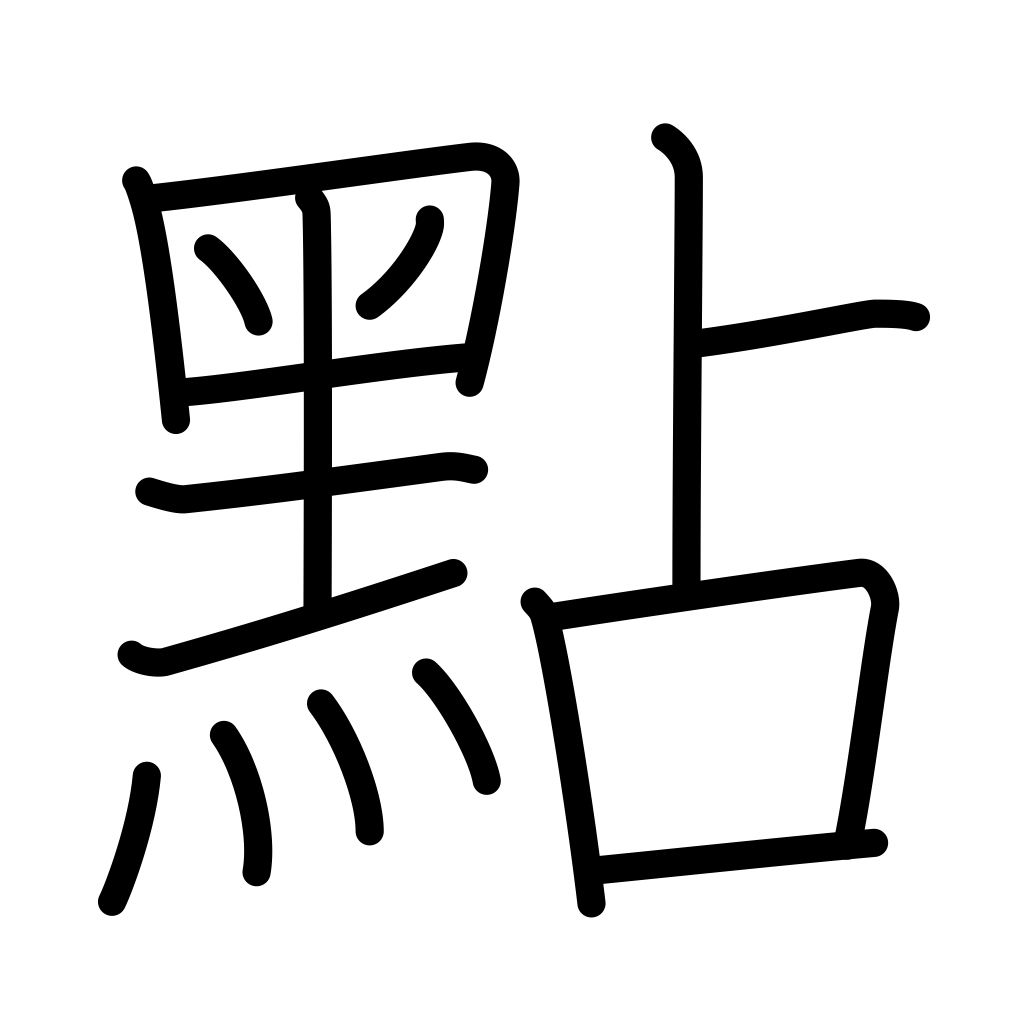
Meaning: point, mark, speck, decimal pt